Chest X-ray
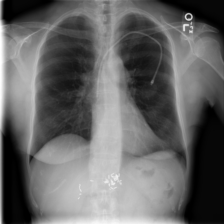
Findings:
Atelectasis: negative
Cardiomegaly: negative
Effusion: negative
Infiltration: negative
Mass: negative
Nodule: negative
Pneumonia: negative
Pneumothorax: negative
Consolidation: negative
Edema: negative
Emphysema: negative
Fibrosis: negative
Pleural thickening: negative
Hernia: negative